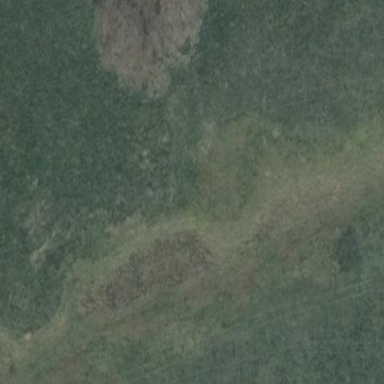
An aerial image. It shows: Wetland area characterized by wet meadow.